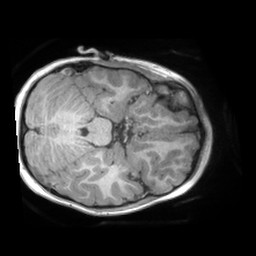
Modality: T1w
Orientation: axial
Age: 4
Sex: female
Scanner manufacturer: siemens
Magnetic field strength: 3 T
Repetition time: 2.53 s
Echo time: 0.00164 s